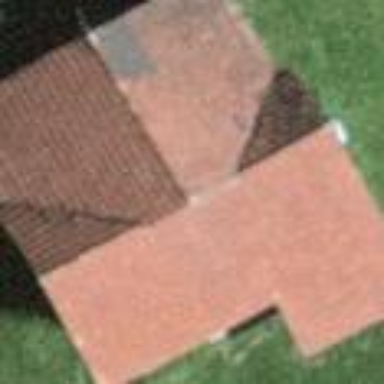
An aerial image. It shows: Barn.